Question: How do I put the legend in different place? I dont want to use the legend the in default place in Google pie chart. Here is my code:
'''
function drawChart() {
var data = google.visualization.arrayToDataTable([
['Task', 'Hours per Day'],
['Work', 11],
['Eat', 2],
['Commute', 2],
['Watch TV', 2],
['Sleep', 7]
]);
'''
i want it like this:

I like to make legend like in image not default legend
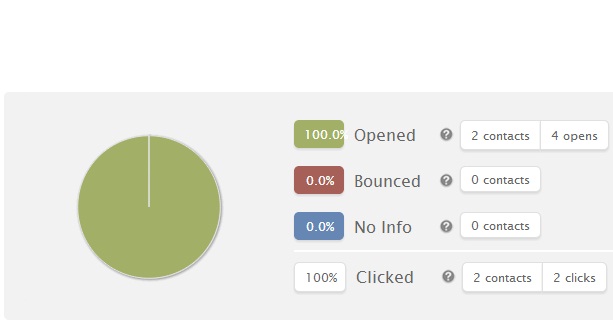
Answer: To adjust the width, just adjust the 'width' property in the graph. I don't think multi-column legends are supported in Google charts unfortunately unless you use the <URL> - that way you won't have a legend, the information would just appear when you hover over it.